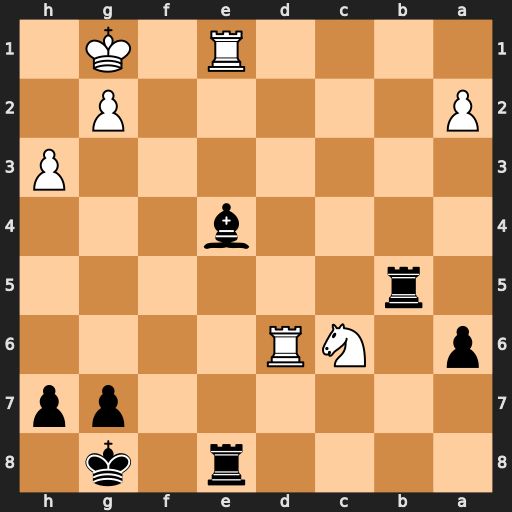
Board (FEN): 4r1k1/6pp/p1NR4/1r6/4b3/7P/P5P1/4R1K1
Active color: b
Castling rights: -
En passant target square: -
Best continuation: Bxc6 Rxe8+ Bxe8